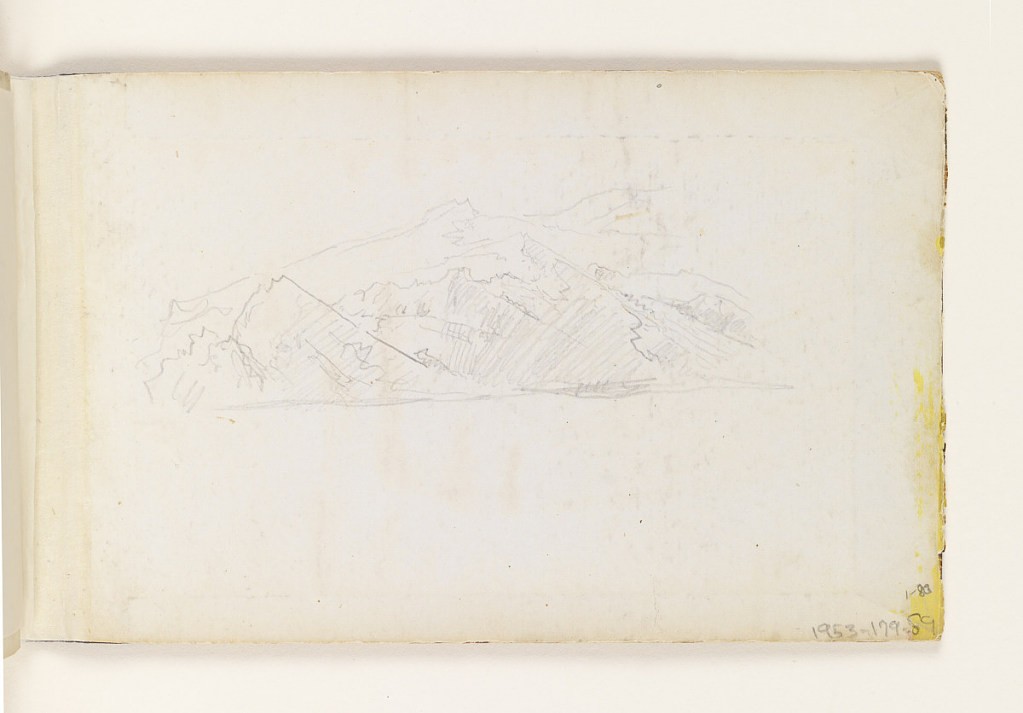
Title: Sketchbook: Newport, Rhode Island, New Jersey, and England Views
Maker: William Trost Richards, American, 1833–1905
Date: after 1890
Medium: Pen and, black ink (80 leaves), graphite (9 leaves)
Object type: Drawing
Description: Eighty-nine drawings on eighty-eight leaves of paper (one blank; one additional leaf torn out); Eighty pen and black ink and nine graphite.  Bound in cardboard with Harvard Co-operative Society sticker on cover.